Field crop: maize
Growth stage: 2
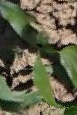
Species: maize